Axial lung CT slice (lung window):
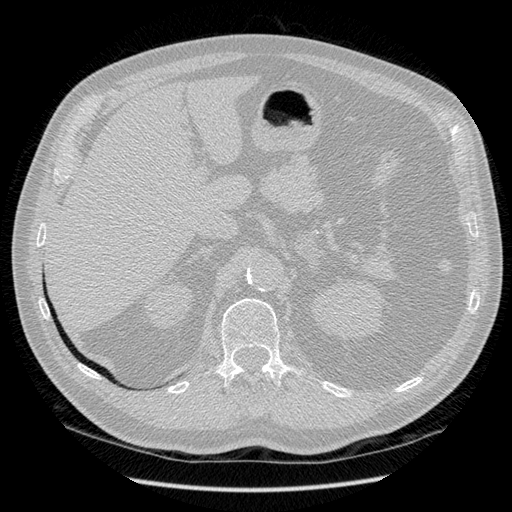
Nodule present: no